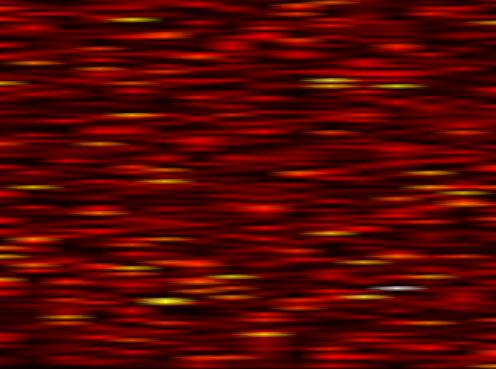
Label: FOFDM